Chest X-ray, AP view. Patient: 47 years old, sex M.
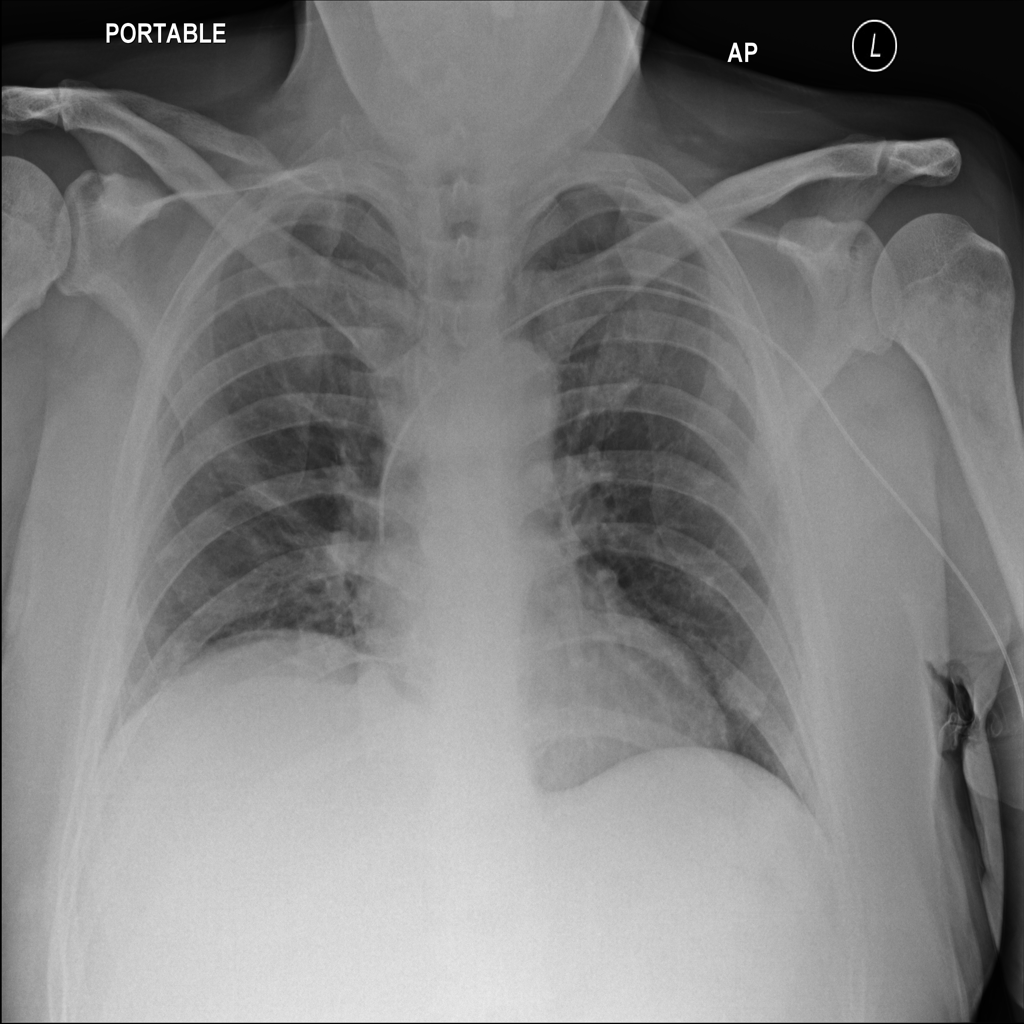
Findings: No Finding